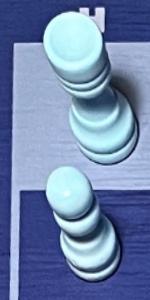
Label: Pawn_White